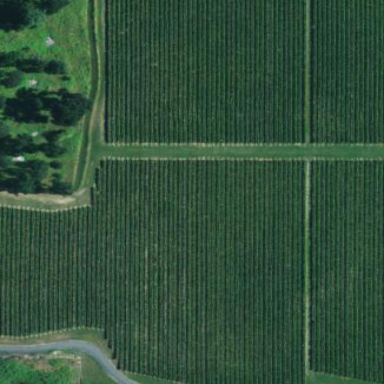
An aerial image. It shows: Vineyard growing grapes.